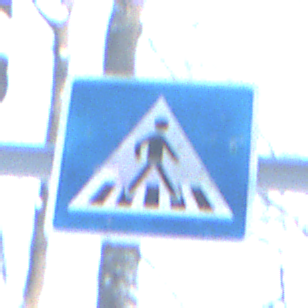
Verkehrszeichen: FussgaengerueberwegLinks
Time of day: MorningAfternoon
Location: Outdoor (Nature)
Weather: Clear
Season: Winter
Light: Natural